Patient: sex M, age 56
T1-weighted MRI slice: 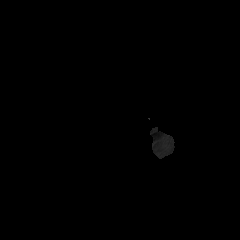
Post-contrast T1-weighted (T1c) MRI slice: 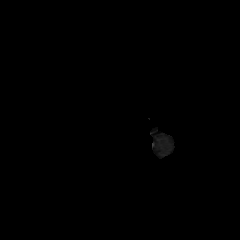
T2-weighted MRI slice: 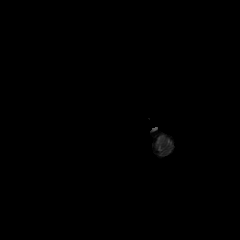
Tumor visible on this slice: no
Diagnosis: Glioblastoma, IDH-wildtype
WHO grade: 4